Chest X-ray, AP view. Patient: 31 years old, sex M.
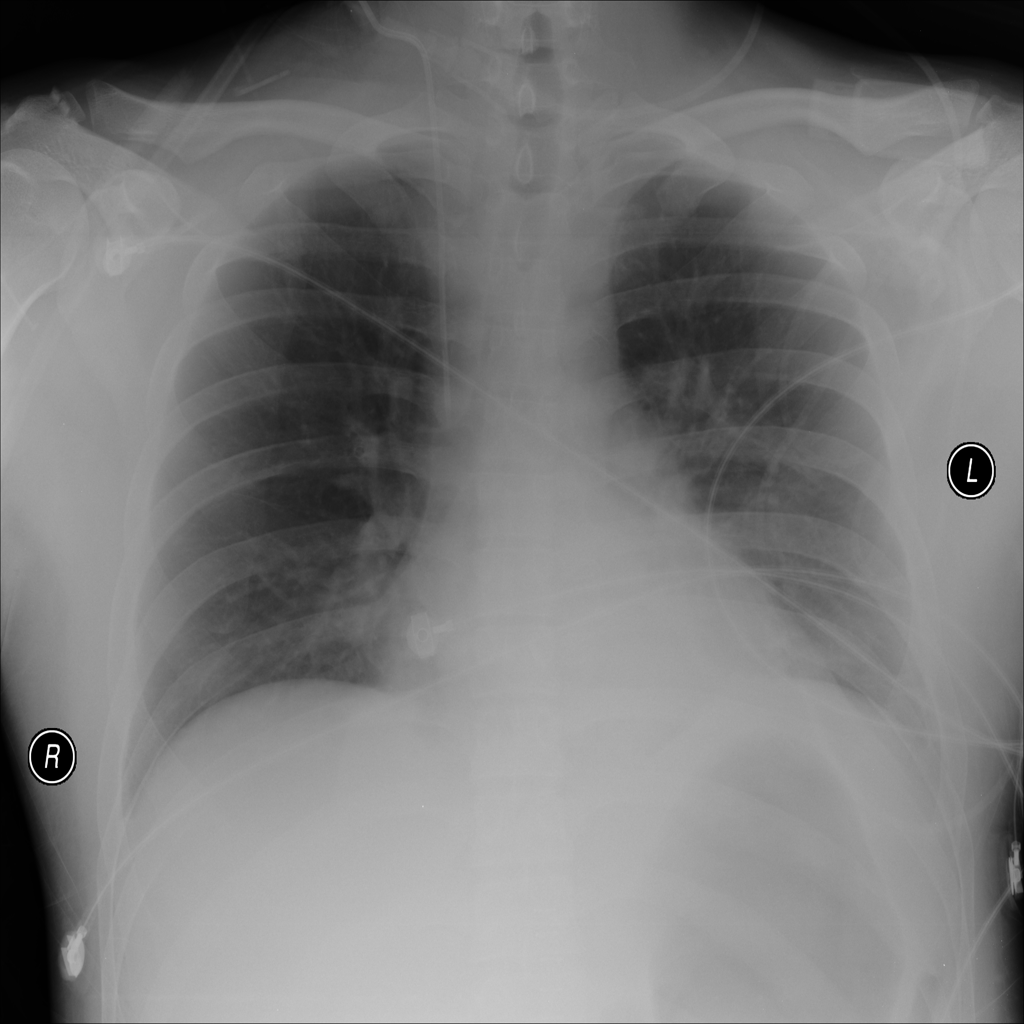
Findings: No Finding